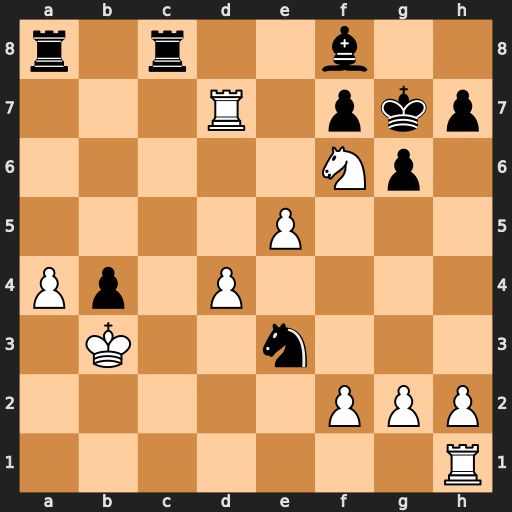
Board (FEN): r1r2b2/3R1pkp/5Np1/4P3/Pp1P4/1K2n3/5PPP/7R
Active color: w
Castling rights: -
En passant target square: -
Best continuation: fxe3 Rc3+ Kb2